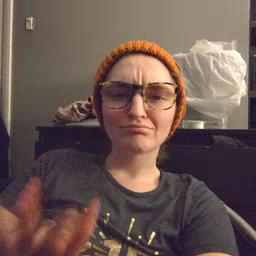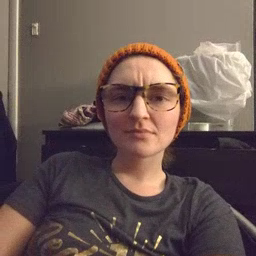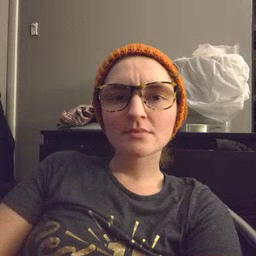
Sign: yucky